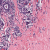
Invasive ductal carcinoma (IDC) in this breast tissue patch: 0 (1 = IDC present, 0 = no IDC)